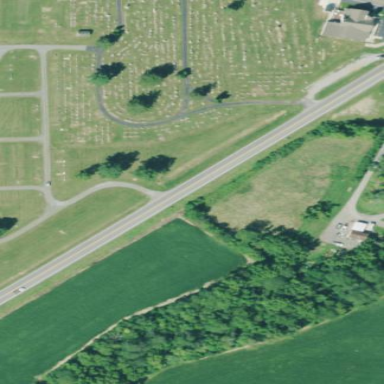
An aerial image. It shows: Graveyard.